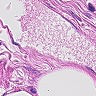
Metastatic tissue present: no